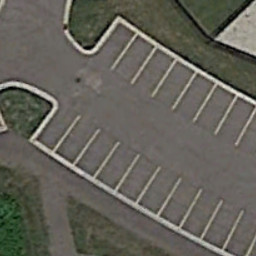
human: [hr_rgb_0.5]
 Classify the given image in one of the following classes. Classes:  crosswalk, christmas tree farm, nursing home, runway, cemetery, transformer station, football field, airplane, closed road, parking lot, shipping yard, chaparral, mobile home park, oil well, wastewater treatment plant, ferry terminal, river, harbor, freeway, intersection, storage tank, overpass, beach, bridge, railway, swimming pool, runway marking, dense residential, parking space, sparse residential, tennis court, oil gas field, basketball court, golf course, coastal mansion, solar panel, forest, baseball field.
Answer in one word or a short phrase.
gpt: parking space